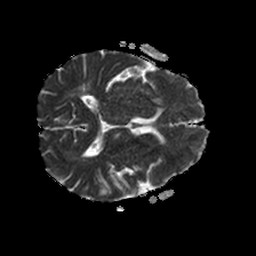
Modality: ADC
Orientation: axial
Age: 69
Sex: female
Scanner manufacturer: philips
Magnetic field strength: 1.5 T
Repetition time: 3.393 s
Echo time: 0.06922 s